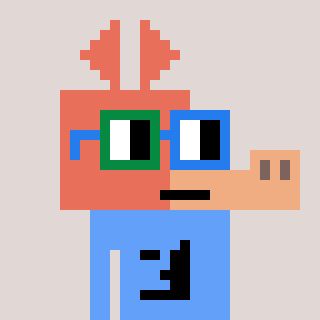
a pixel art character with square green and blue glasses, a aardvark-shaped head and a blue-colored body on a warm background